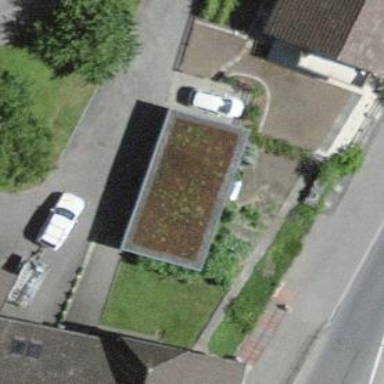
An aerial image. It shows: View of roof of building.